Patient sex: M
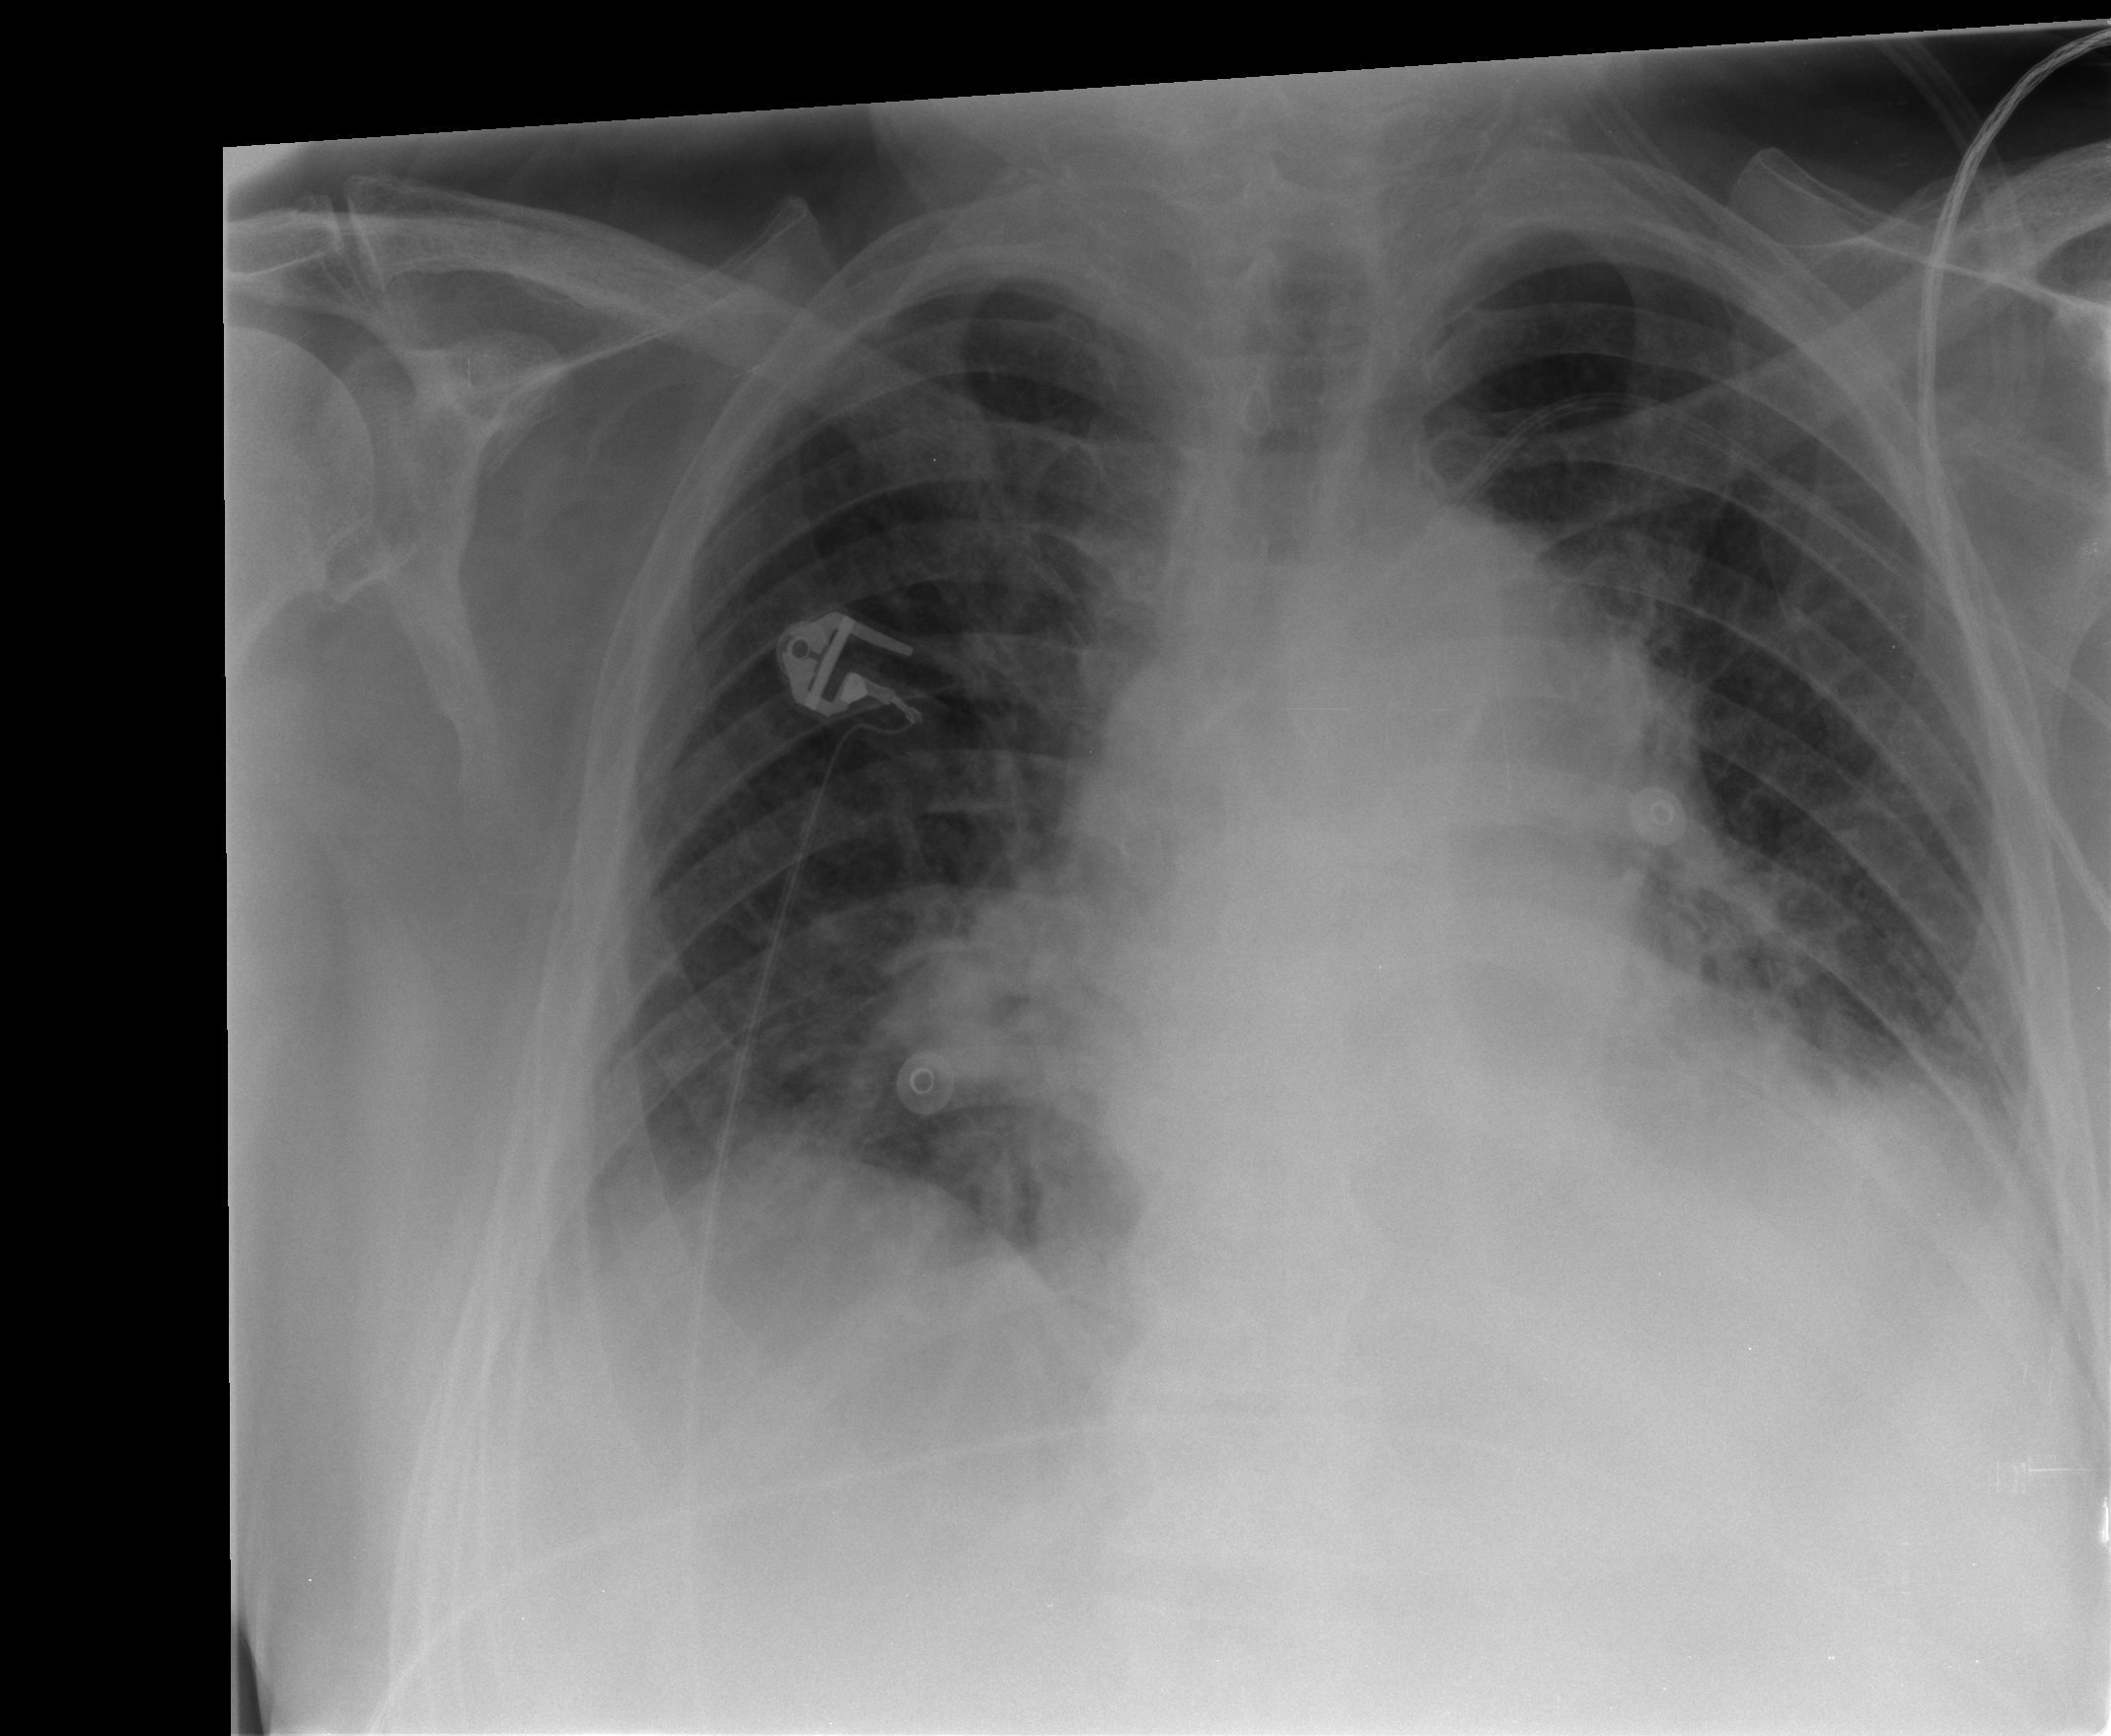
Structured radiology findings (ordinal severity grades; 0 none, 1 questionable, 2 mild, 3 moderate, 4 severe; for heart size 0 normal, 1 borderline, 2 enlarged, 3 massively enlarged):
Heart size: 1
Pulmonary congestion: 1
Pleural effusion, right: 1
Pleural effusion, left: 2
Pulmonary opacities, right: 1
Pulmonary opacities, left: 0
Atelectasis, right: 2
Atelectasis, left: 2